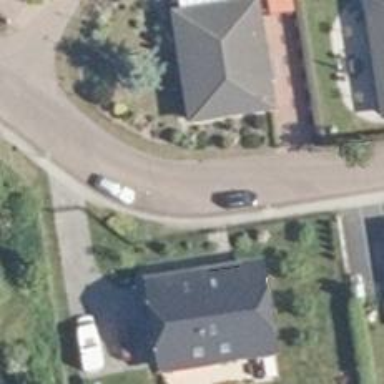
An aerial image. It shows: Residential road.